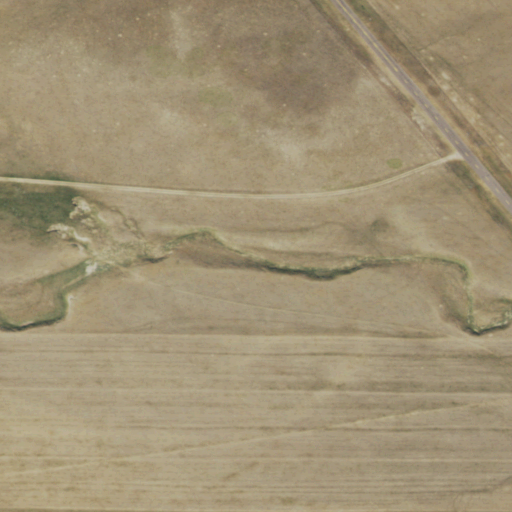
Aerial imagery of valley in Wyoming named Corpe Draw containing shrub, open development, and grassland